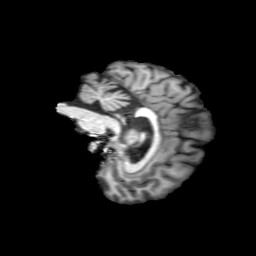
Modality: T1w
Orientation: sagittal
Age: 34
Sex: female
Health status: ill